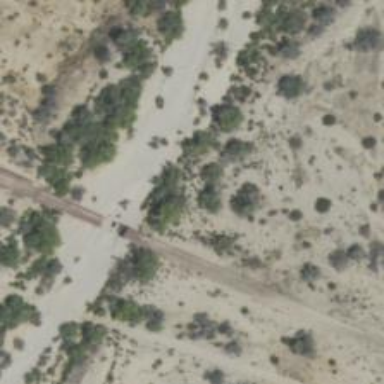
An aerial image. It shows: Abandoned railway.